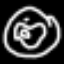
Label: donut